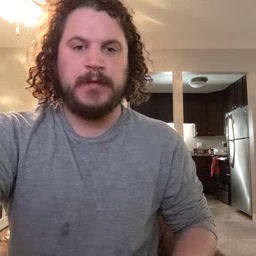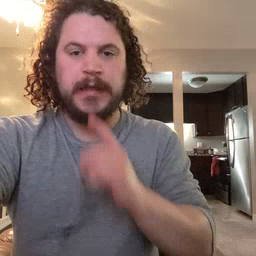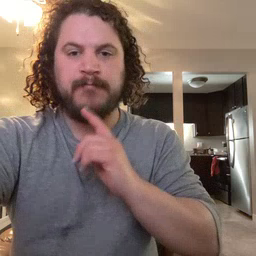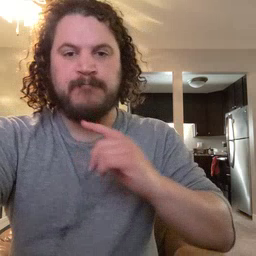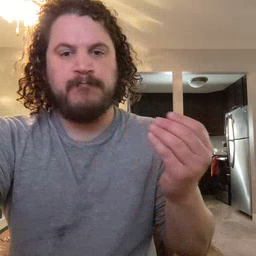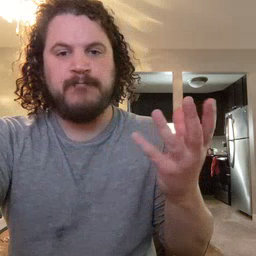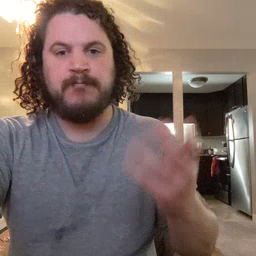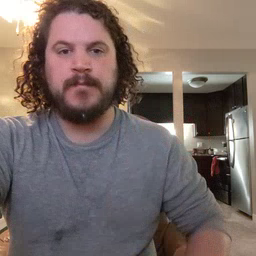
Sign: lamp